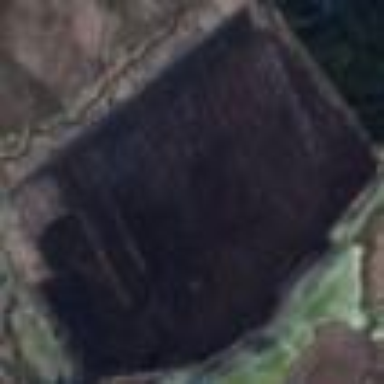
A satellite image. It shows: Bog wetland area used for peat cutting.